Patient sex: F
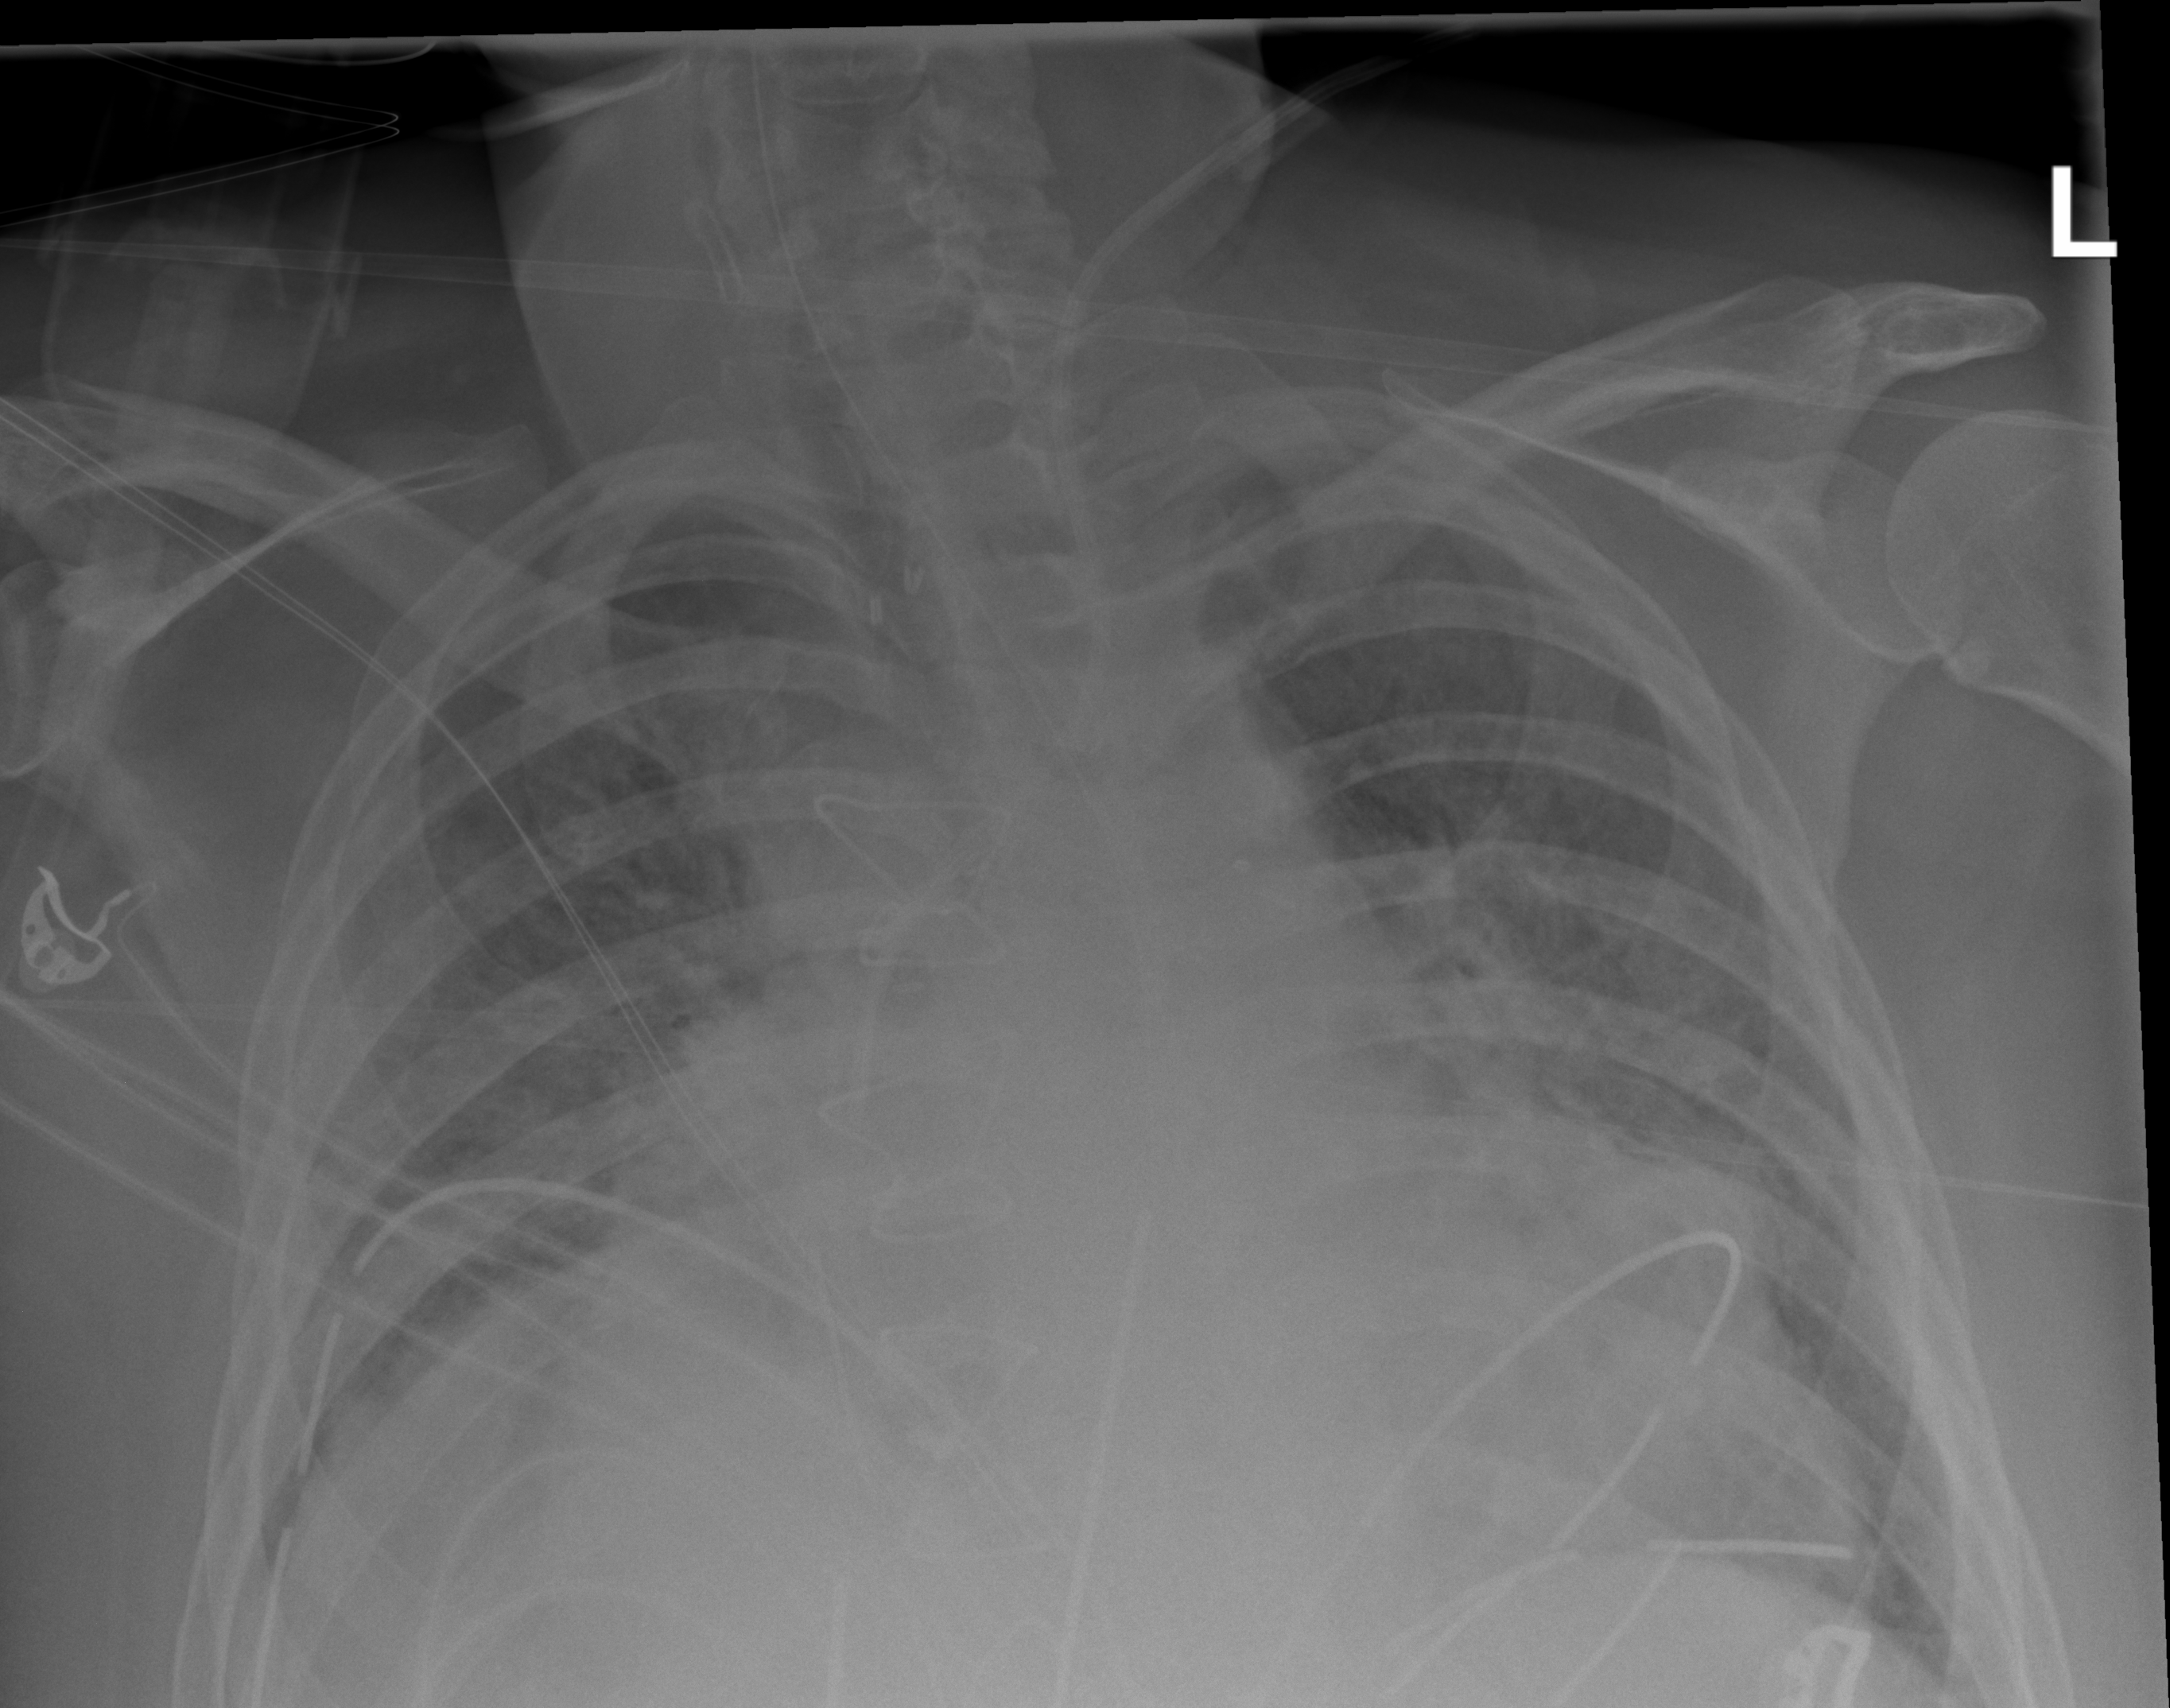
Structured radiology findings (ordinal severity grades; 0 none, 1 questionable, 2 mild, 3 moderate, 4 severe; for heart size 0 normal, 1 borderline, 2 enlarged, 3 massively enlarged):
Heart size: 2
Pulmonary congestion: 3
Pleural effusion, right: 0
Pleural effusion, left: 0
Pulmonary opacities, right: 2
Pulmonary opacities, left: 3
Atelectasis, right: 2
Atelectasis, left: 2